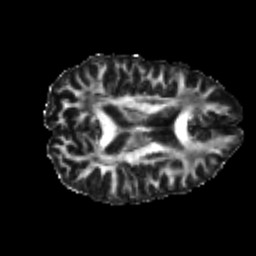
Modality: FA
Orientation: axial
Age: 24
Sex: male
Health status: healthy
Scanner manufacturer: philips
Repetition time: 7.385 s
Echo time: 0.08599 s